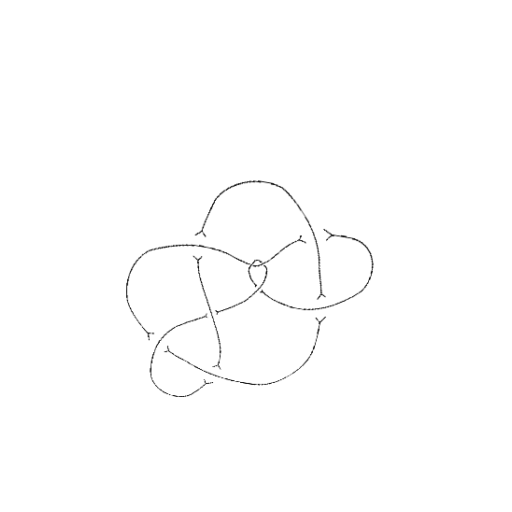
Crossing number: 9